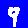
Digit: 9